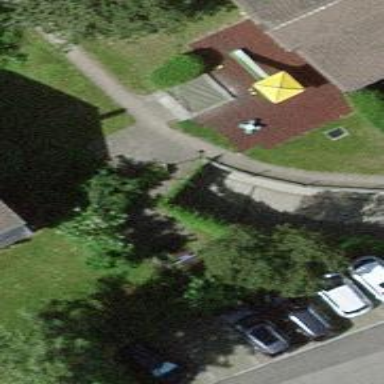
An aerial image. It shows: Parking entrance.